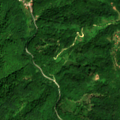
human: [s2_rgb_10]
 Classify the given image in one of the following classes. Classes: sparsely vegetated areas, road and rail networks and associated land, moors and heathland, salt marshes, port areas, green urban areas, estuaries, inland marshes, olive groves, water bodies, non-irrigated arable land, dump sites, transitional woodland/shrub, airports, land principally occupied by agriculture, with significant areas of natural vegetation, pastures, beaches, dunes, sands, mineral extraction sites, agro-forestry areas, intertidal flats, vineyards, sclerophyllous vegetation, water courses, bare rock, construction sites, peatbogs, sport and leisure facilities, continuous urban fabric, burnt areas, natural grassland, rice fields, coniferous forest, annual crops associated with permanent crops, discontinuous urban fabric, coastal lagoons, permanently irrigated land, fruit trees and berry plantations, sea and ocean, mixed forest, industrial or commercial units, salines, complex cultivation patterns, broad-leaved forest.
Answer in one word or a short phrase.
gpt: land principally occupied by agriculture, with significant areas of natural vegetation, broad-leaved forest